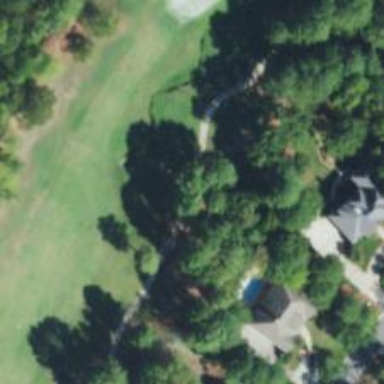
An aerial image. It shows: Path for golf carts.